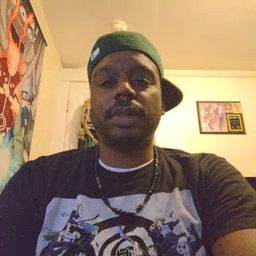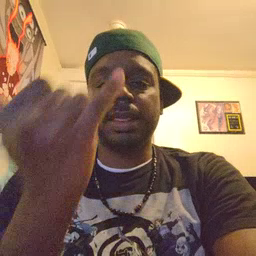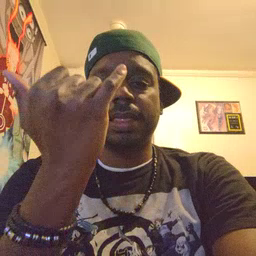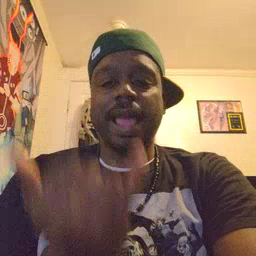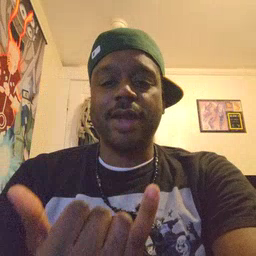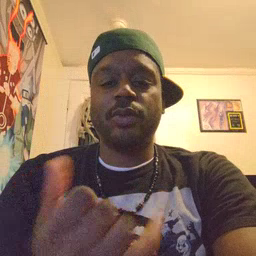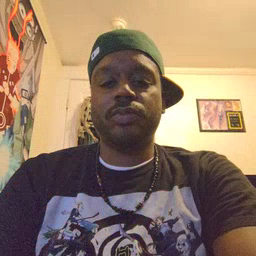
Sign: now